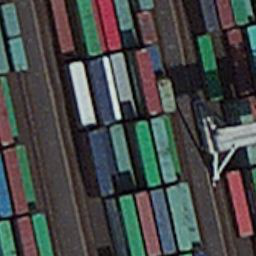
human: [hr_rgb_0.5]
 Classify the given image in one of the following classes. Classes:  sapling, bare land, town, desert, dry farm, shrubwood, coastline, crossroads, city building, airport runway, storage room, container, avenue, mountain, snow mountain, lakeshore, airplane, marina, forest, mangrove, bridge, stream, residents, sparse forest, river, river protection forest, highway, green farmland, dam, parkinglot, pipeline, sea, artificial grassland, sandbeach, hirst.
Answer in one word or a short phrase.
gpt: container